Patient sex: M
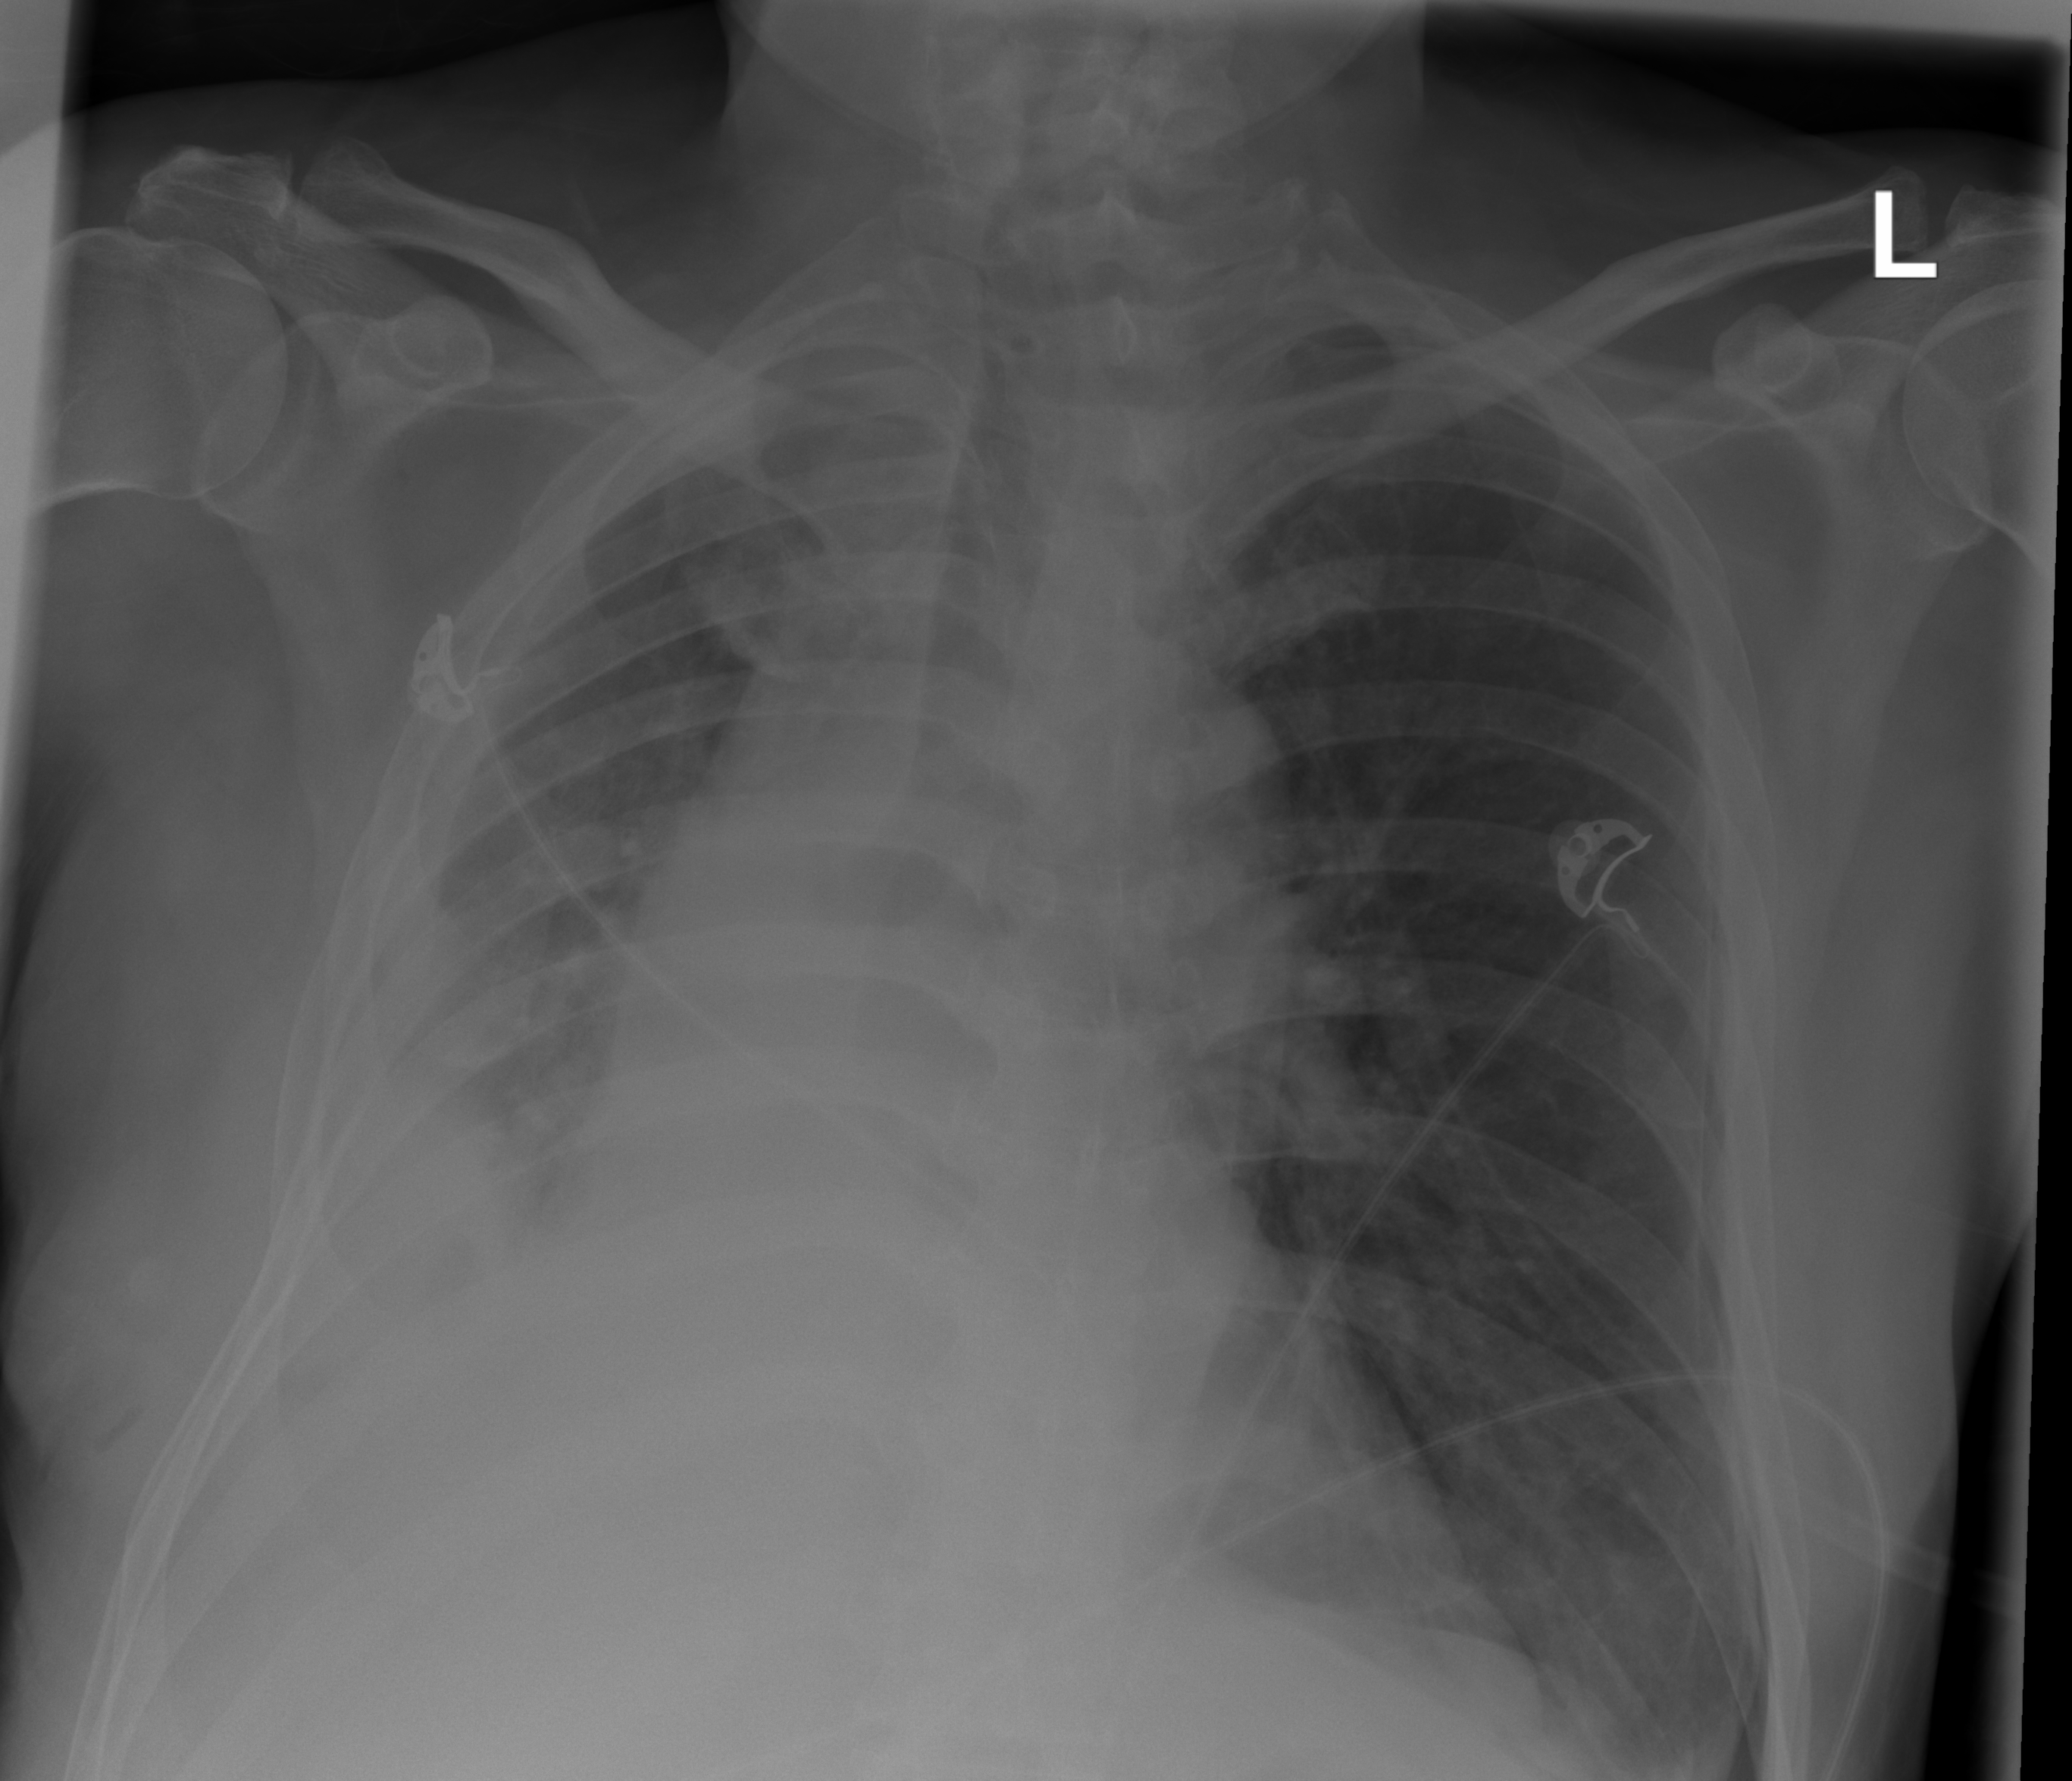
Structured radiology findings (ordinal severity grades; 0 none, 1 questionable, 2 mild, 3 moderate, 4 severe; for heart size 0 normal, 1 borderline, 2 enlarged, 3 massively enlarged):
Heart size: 0
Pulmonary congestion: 0
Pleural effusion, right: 3
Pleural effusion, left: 0
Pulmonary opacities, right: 2
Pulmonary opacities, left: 0
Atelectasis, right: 3
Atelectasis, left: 0